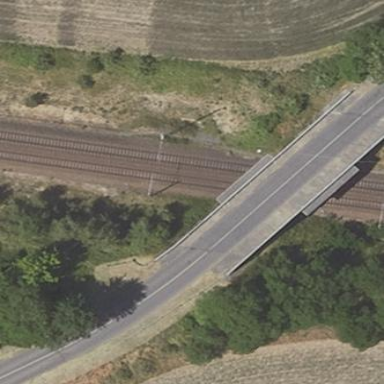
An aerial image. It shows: Man-made bridge.